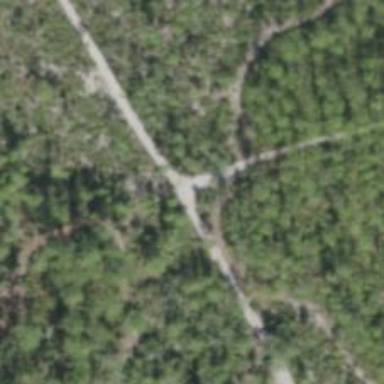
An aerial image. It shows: Utility pole in the forest.